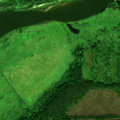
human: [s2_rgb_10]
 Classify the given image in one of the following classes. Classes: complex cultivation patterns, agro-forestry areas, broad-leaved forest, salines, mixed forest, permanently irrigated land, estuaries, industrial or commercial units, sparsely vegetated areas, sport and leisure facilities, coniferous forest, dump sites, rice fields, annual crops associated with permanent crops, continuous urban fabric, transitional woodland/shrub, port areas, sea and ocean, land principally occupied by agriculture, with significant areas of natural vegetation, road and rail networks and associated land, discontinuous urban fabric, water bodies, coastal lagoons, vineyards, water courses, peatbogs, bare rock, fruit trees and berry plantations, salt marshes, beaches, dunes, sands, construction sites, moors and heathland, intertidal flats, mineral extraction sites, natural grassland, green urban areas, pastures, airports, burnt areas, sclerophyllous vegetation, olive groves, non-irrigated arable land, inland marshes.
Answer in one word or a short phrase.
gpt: industrial or commercial units, complex cultivation patterns, mixed forest, natural grassland, peatbogs, water courses